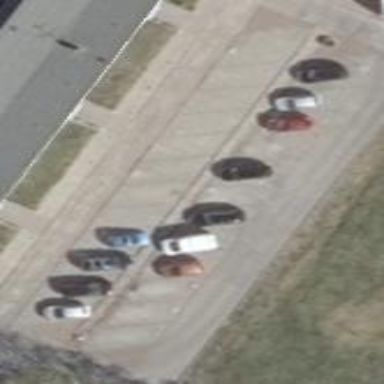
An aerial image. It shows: Diagonal parking surface area.